Field crop: maize
Growth stage: 2
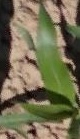
Species: maize